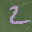
Label: 2